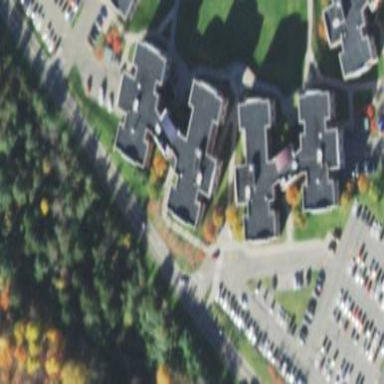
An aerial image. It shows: Dormitory building.